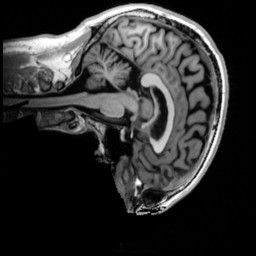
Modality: T1w
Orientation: sagittal
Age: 30
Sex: male
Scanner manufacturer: siemens
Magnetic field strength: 3 T
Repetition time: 4 s
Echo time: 0.00289 s